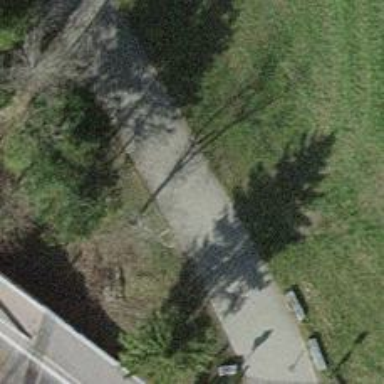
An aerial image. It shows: Bollard barrier.